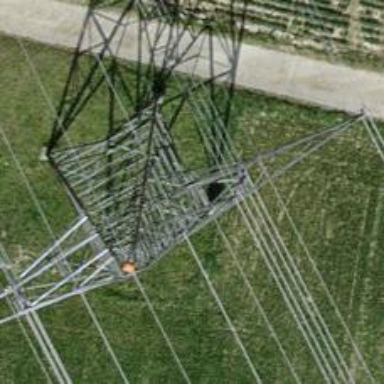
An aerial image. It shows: Power tower.